Question: I'm developing a website for my company, and there is a page that has 8 videos, using HTML5 'video' tag. It looks like this:
'''
<div style="CLEAR:both; text-align: center; max-width: 100%; ">
<video preload="none" id="video1" width="480" height="360" controls poster="/images/video_thumbnails/poster1.png">
<source src="/videos/video1.mp4" type="video/mp4">
Please update your browser.
</video>
</div>
'''
This is my CSS:
'''
video {
width: 482px;
height: 362px;
padding: 2px;
background-color: black;
}
'''
All my videos and posters are 480x360pixel in size. It looks fine on popular browsers, but on iPad 7, , one of the 8 videos always have wrong size like this:

If I rotate my iPad to landscape, it's ok. If I play that bugged video, the video only plays in 480x360 frame, the remaining black border just stays there. And the poster is gone, too, in both Portrait or Landscape.
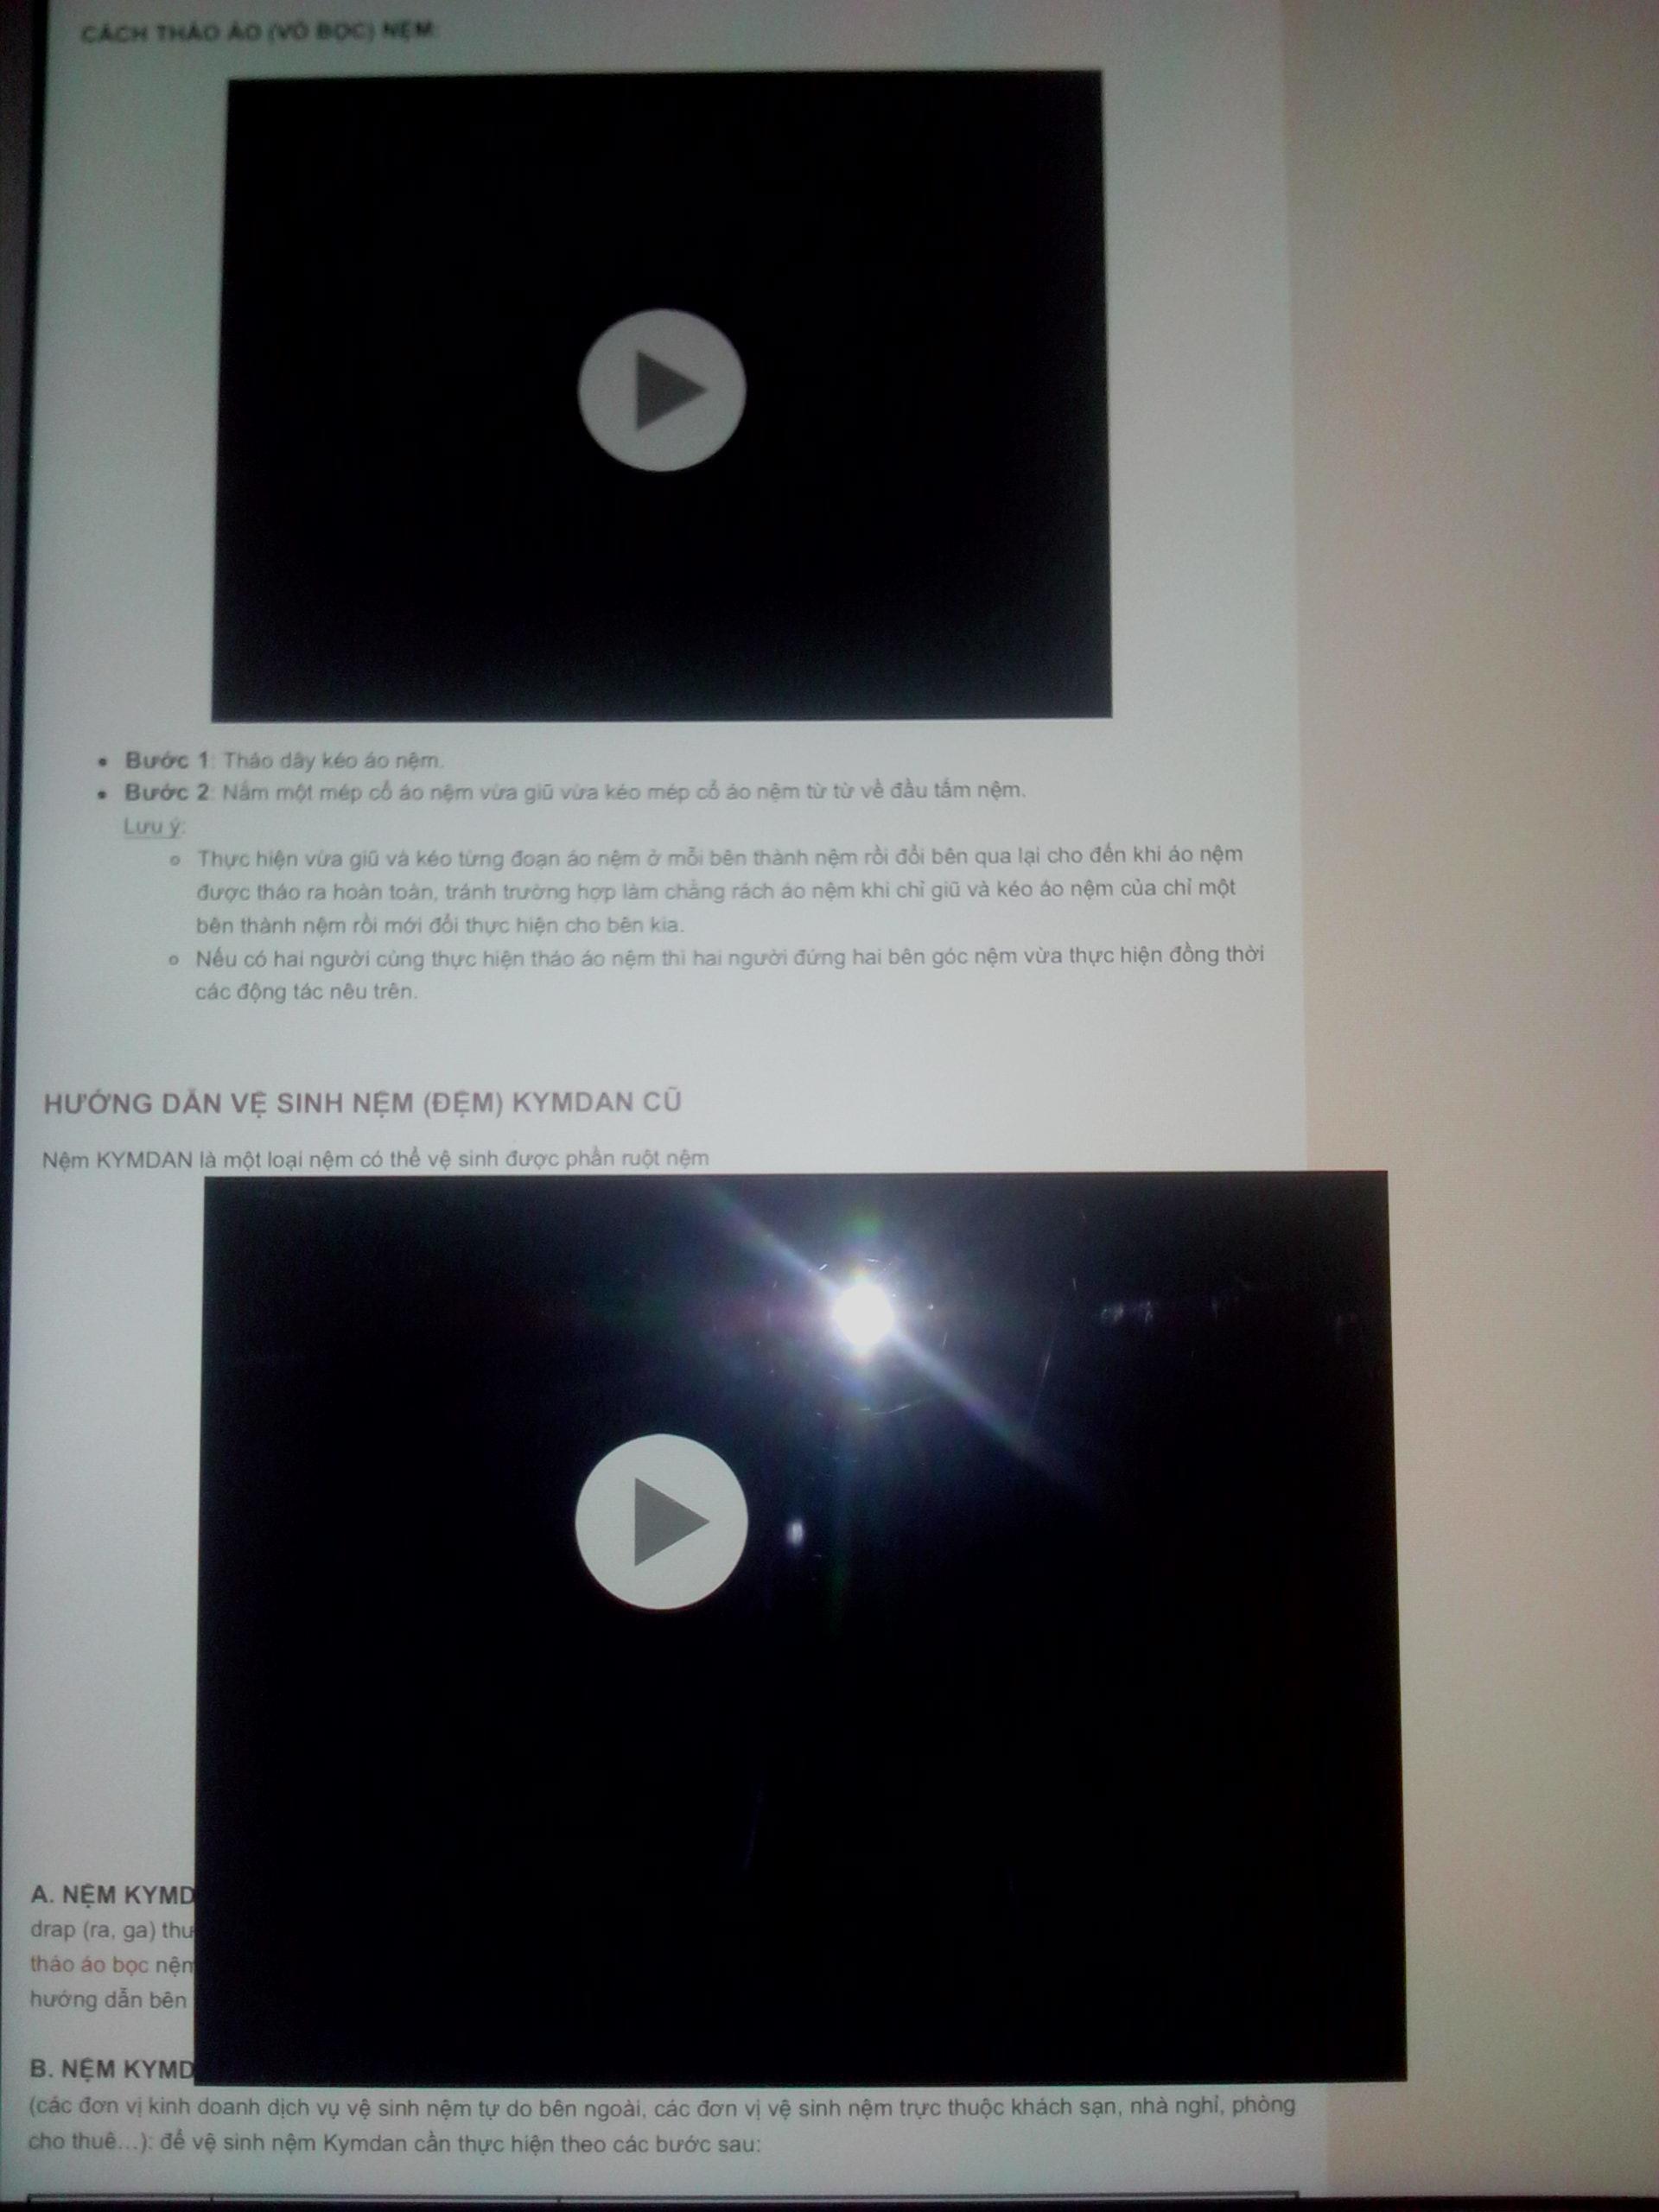
Answer: Found the problem. It may seem weird, but you need to... restart iPad to fix it! There are also other questions similar to this problem, and I followed their answer.